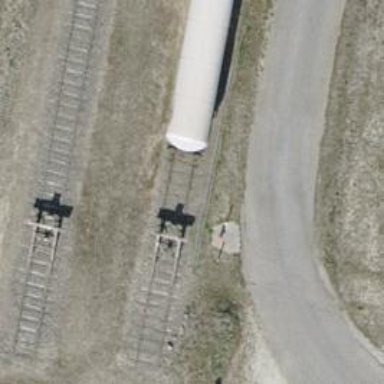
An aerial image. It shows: Single-track railway spur.